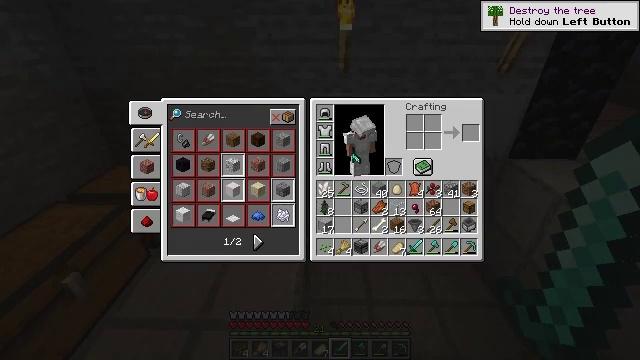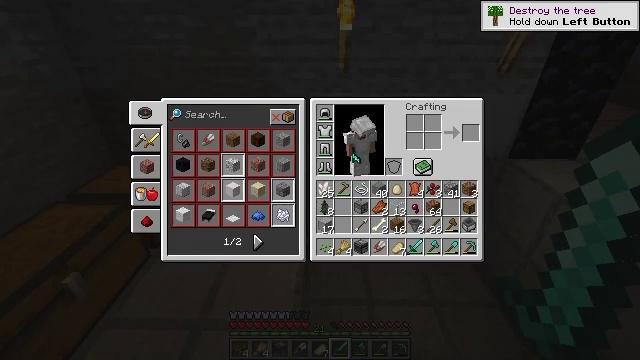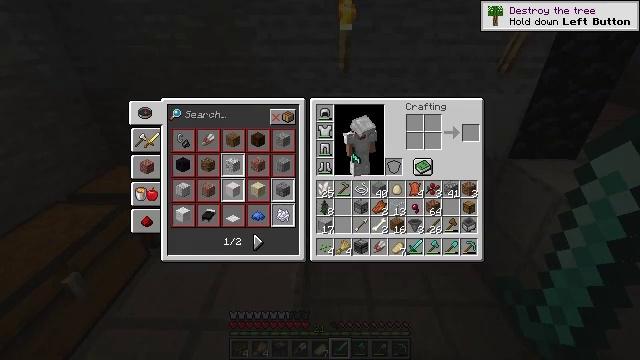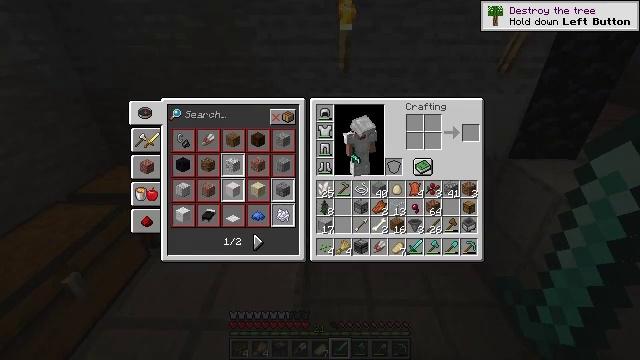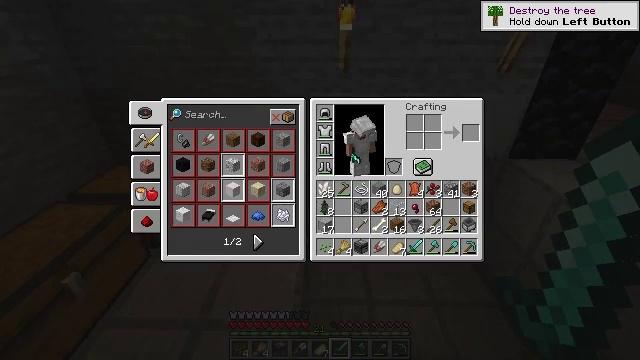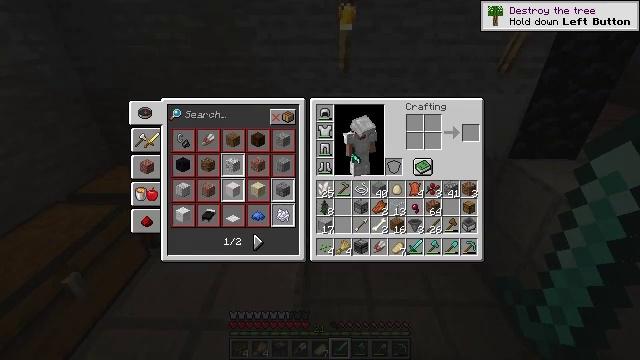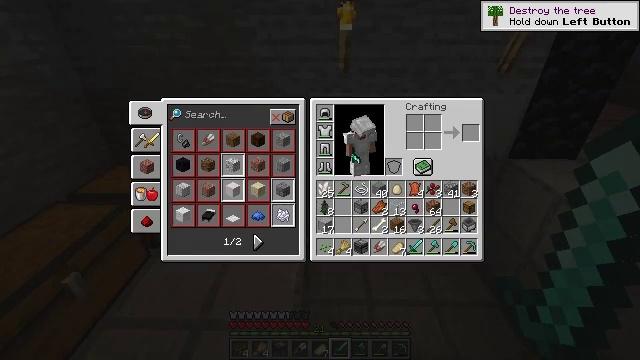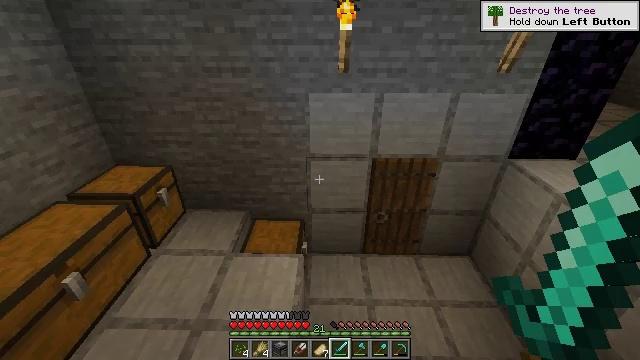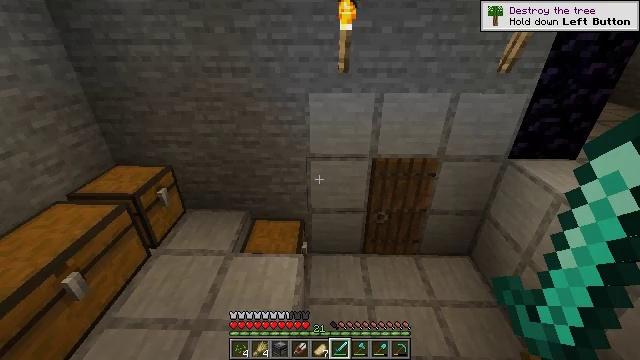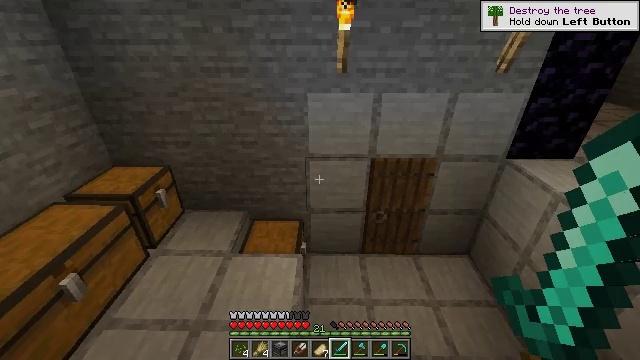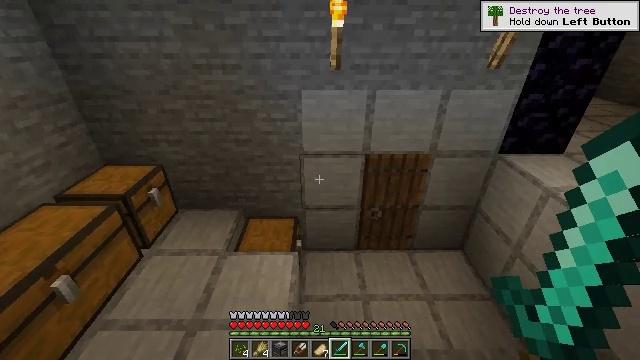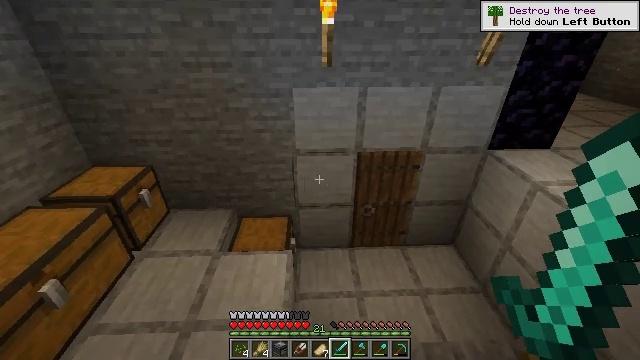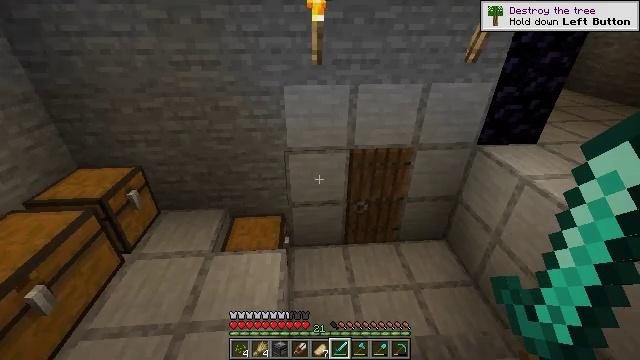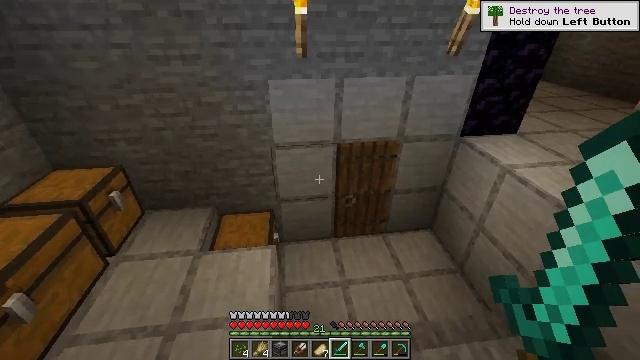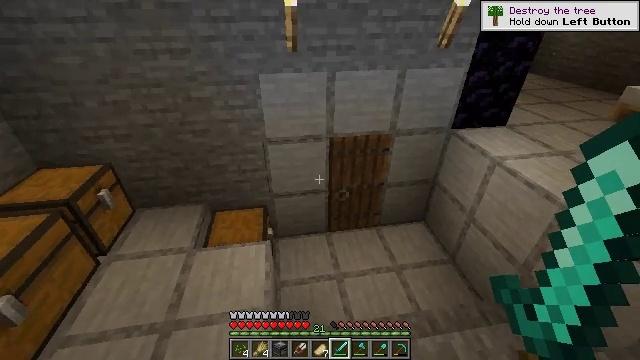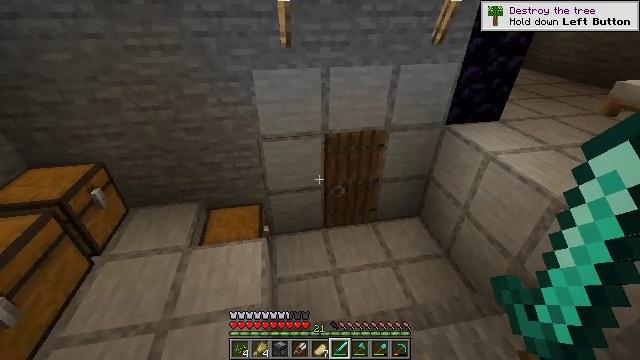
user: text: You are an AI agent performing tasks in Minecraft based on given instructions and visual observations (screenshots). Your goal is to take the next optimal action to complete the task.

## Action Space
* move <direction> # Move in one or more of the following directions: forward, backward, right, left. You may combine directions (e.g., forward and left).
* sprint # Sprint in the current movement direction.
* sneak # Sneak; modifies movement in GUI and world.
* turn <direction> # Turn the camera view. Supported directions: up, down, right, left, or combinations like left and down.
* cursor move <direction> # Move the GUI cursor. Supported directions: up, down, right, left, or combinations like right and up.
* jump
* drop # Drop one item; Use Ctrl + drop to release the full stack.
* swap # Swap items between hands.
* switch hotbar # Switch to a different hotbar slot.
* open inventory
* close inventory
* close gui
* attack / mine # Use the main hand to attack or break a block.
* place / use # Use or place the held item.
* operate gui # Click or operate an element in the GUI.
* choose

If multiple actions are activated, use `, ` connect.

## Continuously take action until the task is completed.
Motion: motion action
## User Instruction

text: craft item air
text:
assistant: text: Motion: no_op
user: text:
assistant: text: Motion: no_op
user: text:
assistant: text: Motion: no_op
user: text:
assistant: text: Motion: no_op
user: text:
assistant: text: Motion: no_op
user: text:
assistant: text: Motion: no_op
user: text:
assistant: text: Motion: no_op
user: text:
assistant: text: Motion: no_op
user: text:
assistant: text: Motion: no_op
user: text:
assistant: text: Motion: turn right
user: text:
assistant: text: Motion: turn right
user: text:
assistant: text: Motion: turn right
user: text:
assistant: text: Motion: turn right and down
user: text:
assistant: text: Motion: turn right and down
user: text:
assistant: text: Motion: turn right
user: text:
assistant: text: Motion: no_op
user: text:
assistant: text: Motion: no_op
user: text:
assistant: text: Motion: no_op
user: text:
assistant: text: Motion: move forward
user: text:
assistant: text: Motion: move forward
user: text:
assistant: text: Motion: move forward
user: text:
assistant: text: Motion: move forward
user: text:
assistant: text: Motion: move forward
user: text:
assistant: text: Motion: move forward and move right
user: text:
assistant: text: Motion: move forward and move right, turn left and down
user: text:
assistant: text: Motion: move forward and move right, turn left and down
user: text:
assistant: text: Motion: move forward and move right, turn left and down
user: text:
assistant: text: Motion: move forward and move right, turn left and down
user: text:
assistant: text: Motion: move forward and move right, turn left and down
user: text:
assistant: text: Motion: move forward, turn left